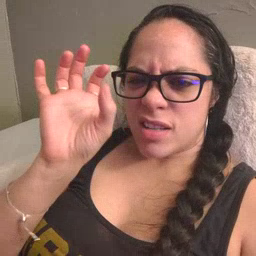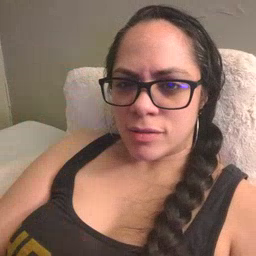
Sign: hot